Interaction volume radius: 5 \u00c5
Interaction volume height: 20 \u00c5
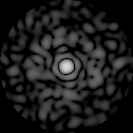
Disorder parameter: 0.827